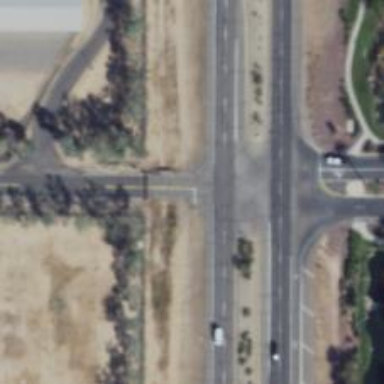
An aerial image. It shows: Stop road.